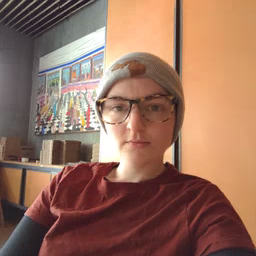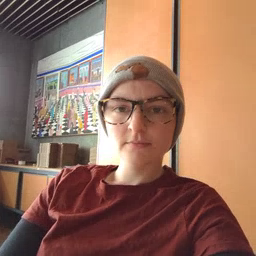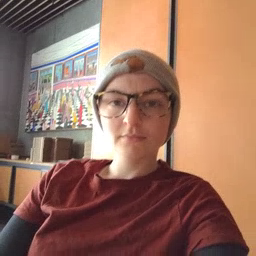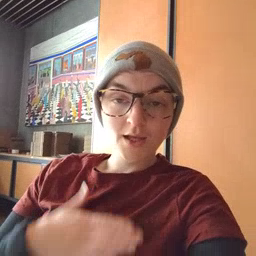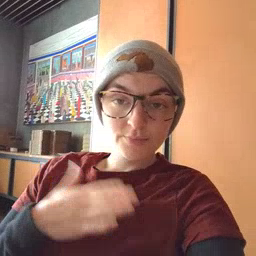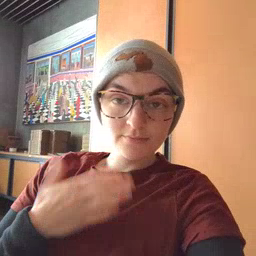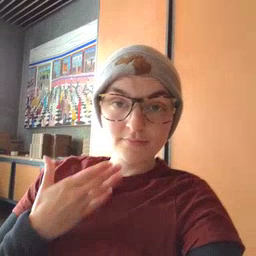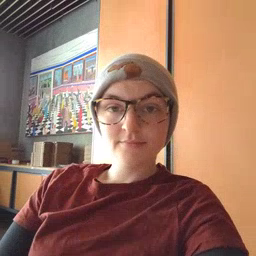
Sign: happy